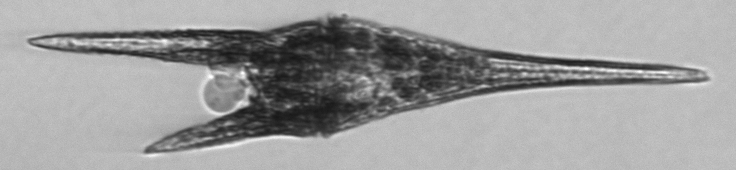
Label: Tripos_furca